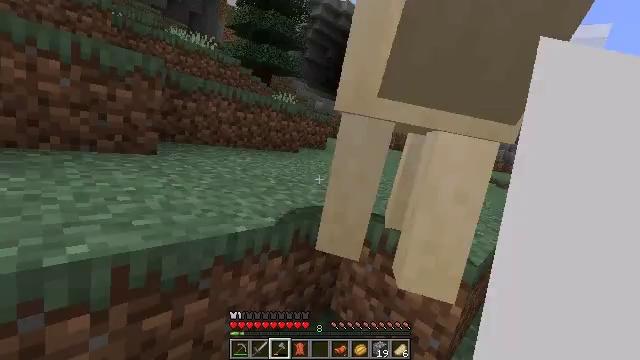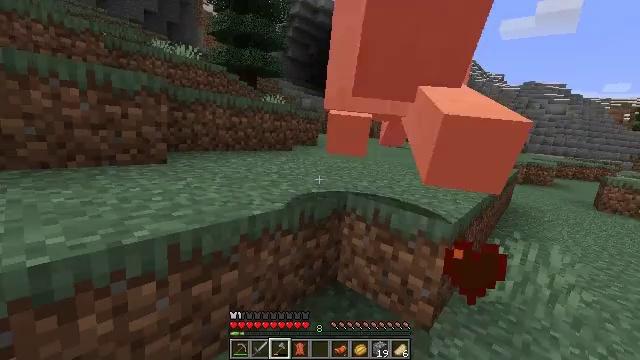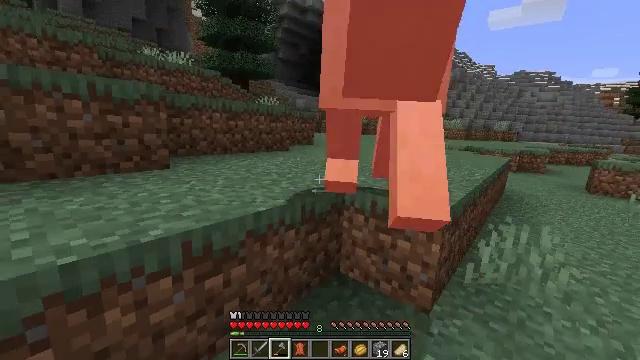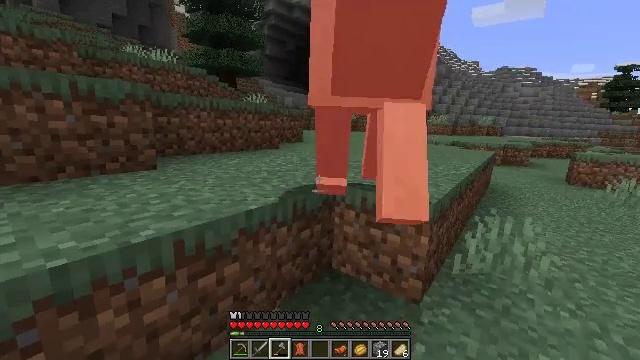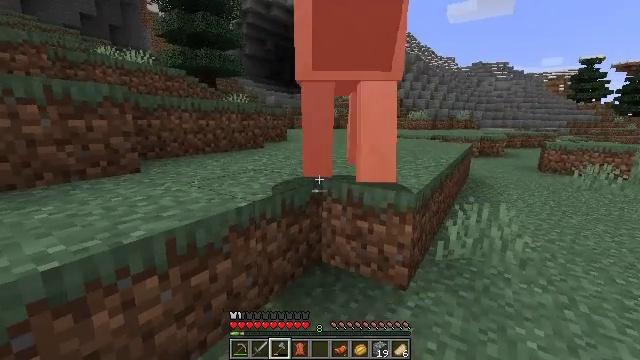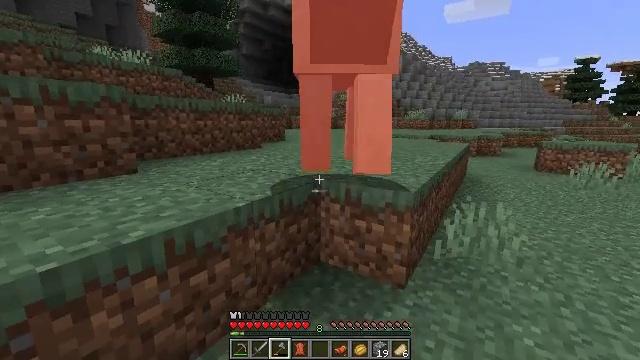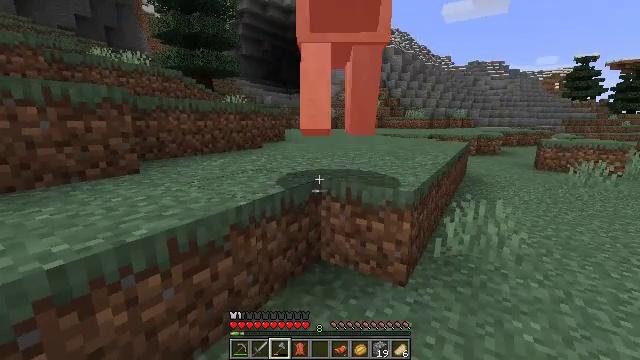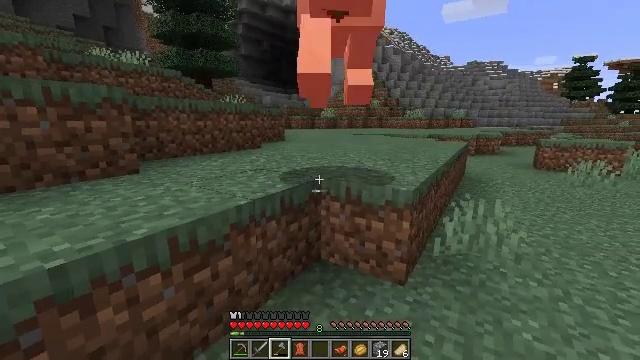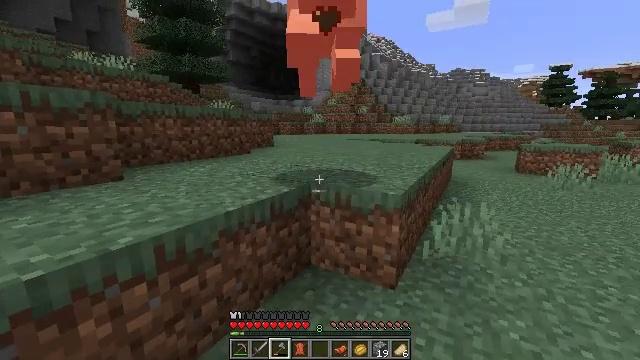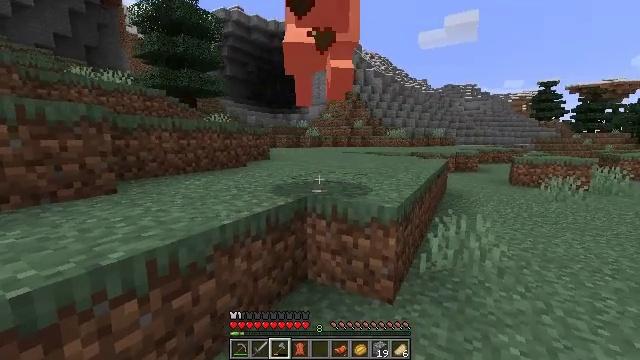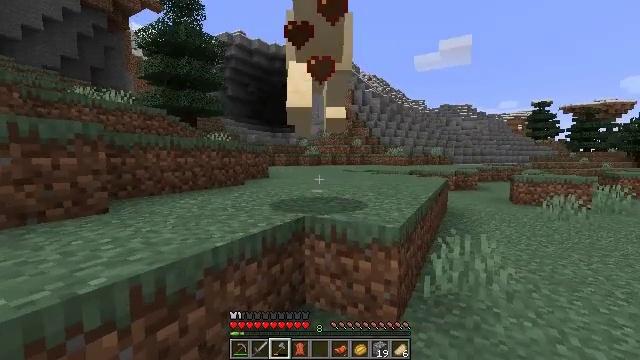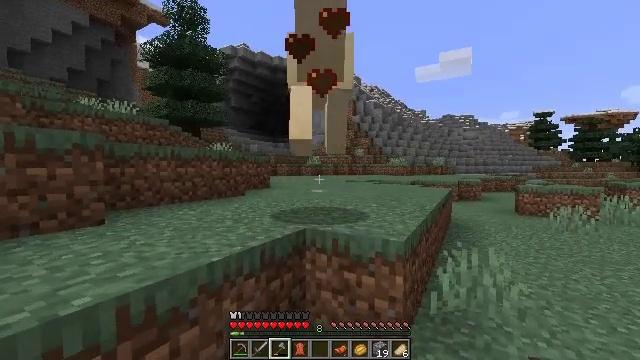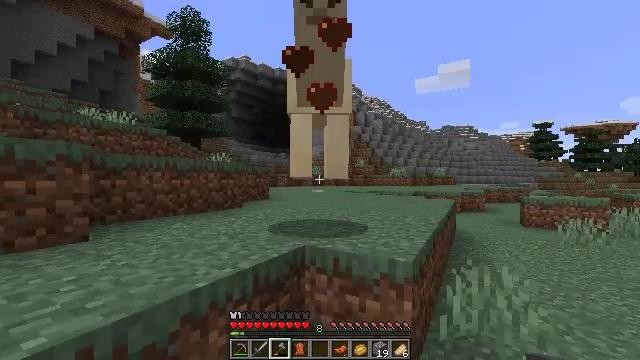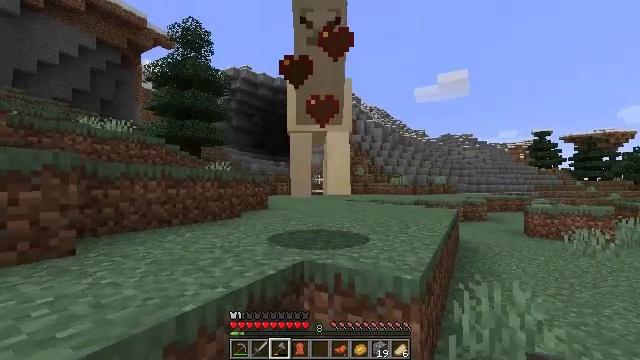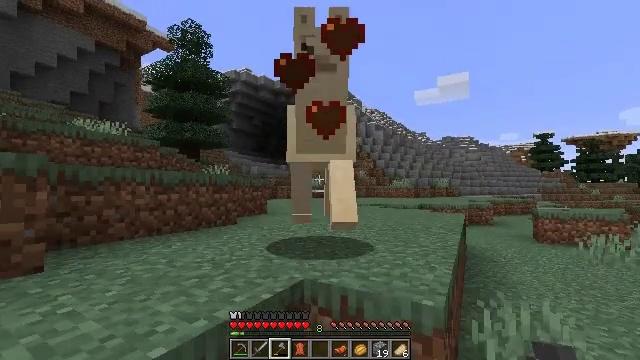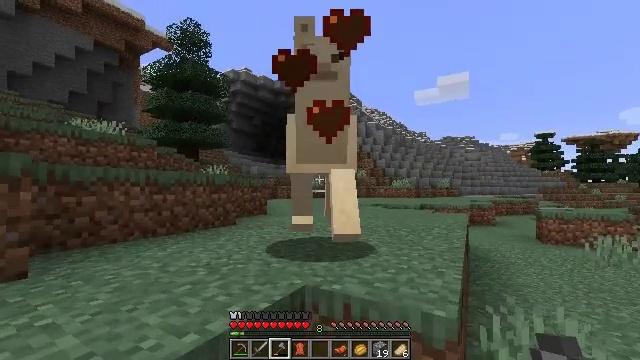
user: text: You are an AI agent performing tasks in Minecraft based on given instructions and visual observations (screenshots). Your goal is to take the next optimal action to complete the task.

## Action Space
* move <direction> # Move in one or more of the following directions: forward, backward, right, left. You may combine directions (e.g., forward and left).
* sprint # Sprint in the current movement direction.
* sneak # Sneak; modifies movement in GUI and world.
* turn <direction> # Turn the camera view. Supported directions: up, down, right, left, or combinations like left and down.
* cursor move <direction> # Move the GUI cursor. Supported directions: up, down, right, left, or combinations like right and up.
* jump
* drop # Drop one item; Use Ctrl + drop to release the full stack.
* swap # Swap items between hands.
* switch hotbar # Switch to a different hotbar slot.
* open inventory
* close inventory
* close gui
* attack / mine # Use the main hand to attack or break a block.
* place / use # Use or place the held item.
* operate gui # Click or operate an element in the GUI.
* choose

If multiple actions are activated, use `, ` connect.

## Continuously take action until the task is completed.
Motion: motion action
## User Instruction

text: Kill the llama.
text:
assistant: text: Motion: turn right
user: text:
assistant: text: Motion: no_op
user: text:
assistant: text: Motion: turn right
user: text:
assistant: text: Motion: turn right
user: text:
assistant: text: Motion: no_op
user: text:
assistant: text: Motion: no_op
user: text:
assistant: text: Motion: no_op
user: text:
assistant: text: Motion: turn right and up
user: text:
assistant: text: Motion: turn up
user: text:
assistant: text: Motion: move forward, turn up
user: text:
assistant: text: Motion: move forward, turn up
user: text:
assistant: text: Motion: move forward, turn up
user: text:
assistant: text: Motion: move forward, turn up
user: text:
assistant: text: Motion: move forward
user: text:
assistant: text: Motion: move forward
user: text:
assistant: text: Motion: move forward
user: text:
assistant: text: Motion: move forward
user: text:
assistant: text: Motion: move forward
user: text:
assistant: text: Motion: move forward
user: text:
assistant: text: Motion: move forward
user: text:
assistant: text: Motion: move forward, attack / mine
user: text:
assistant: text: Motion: move forward, attack / mine
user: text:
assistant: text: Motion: attack / mine
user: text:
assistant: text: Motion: turn right
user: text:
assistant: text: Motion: turn right
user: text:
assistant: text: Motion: no_op